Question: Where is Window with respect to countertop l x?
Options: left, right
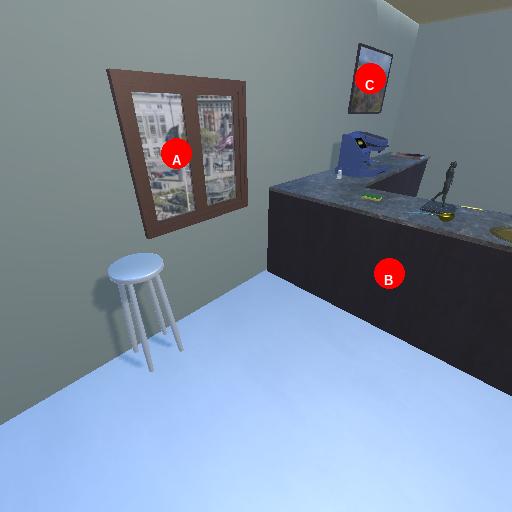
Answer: left